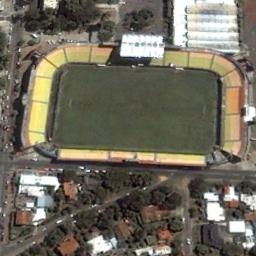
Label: stadium